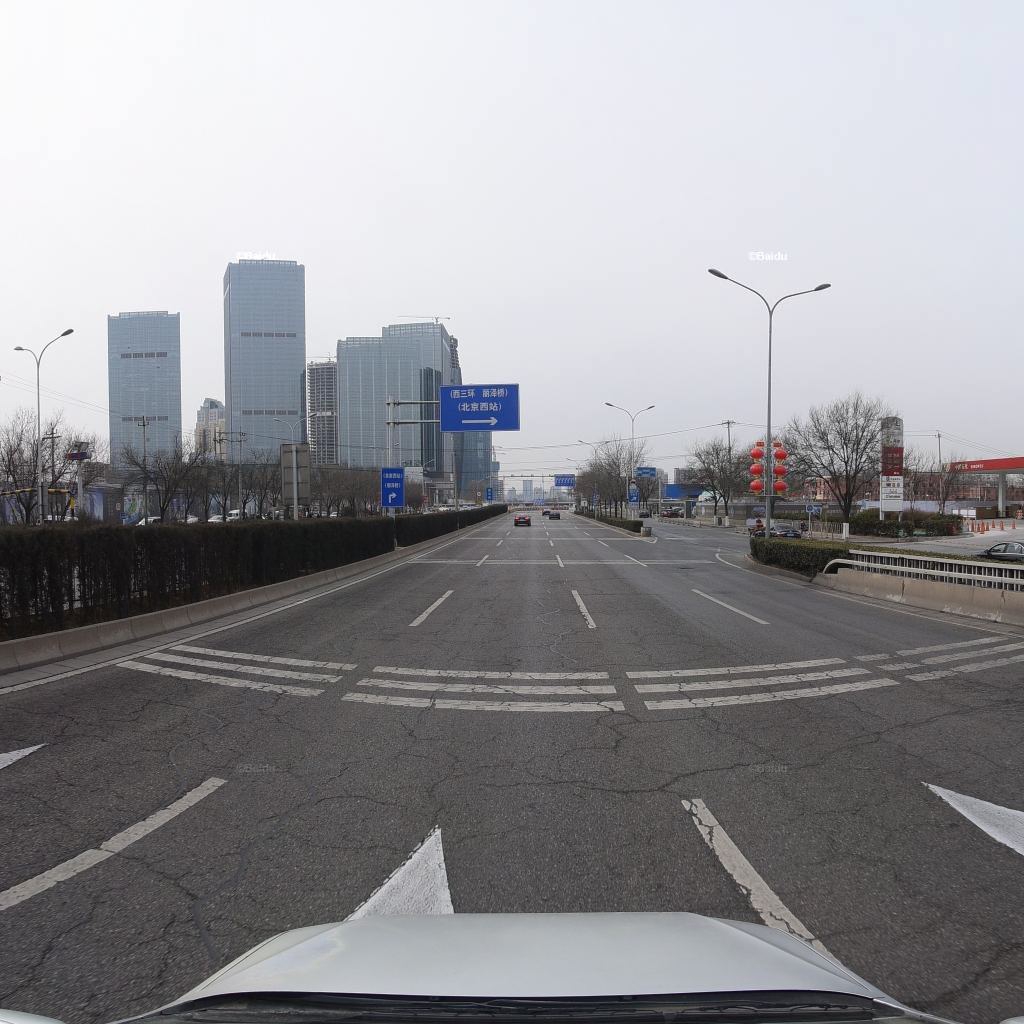
Region: Fengtai
Road damage annotations: alligator crack